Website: slack
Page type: stored-credit-cards
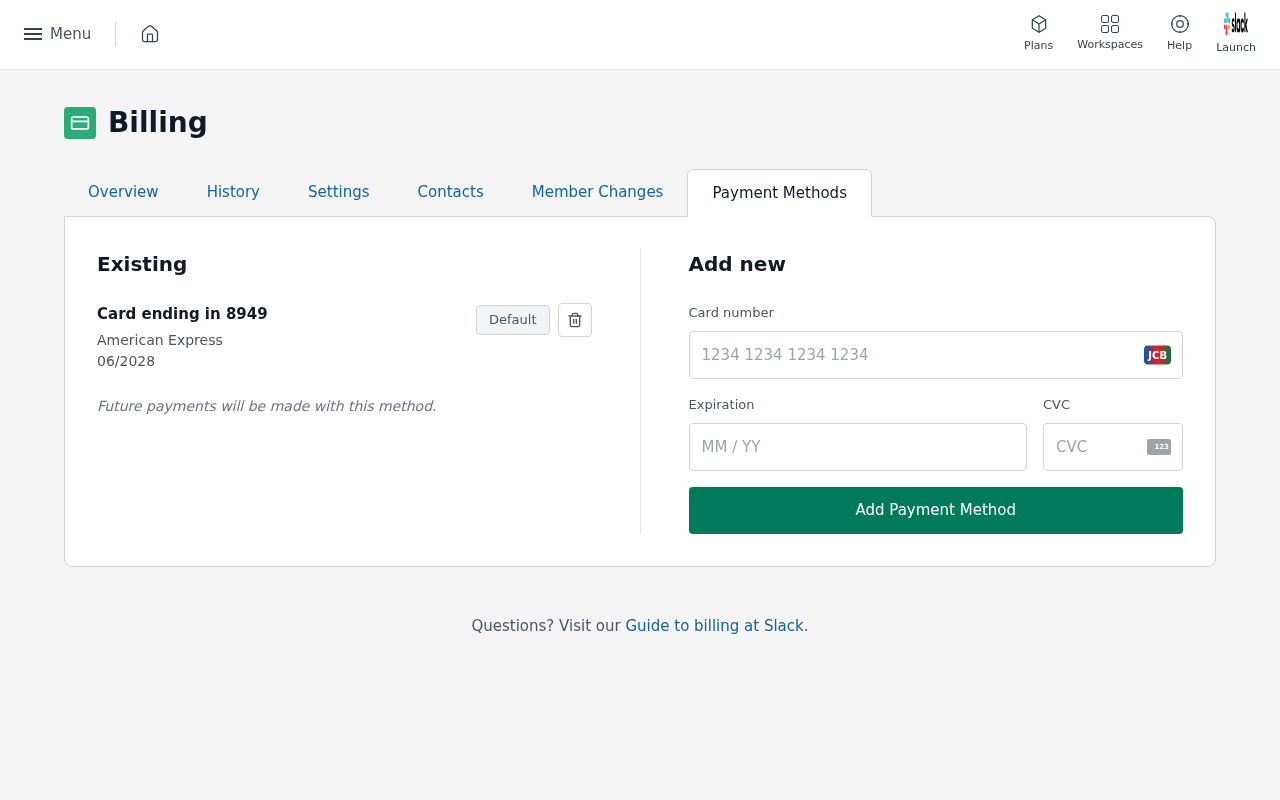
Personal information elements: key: PII_CARD_CVV
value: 8790
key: PII_CARD_EXPIRY
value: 06/2028
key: PII_CARD_EXPIRY
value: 06/28
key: PII_CARD_LAST4
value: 8949
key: PII_CARD_NUMBER
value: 3772 9815 7378 949
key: PII_CARD_TYPE
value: American Express